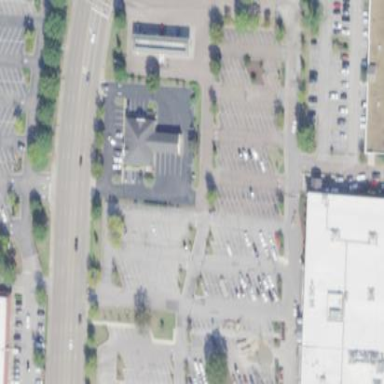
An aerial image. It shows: Parking area.